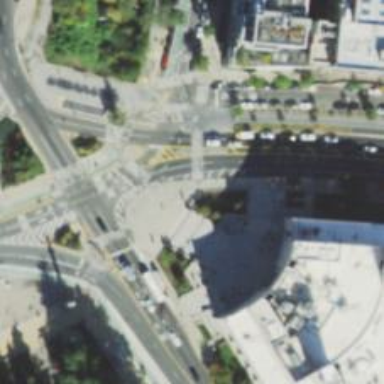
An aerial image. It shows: Footway that serves as traffic island.